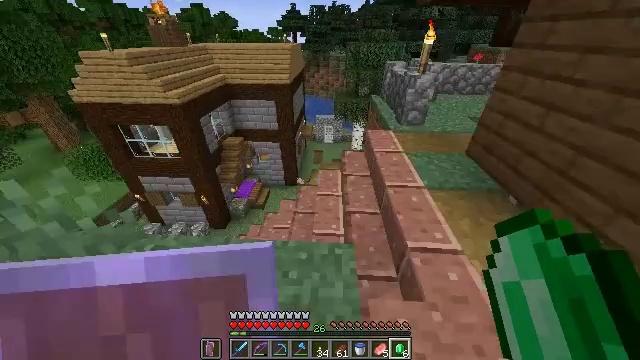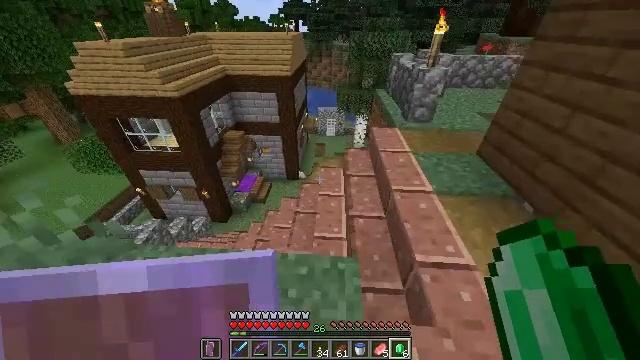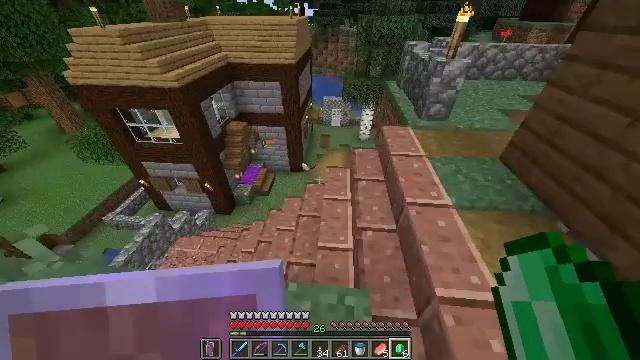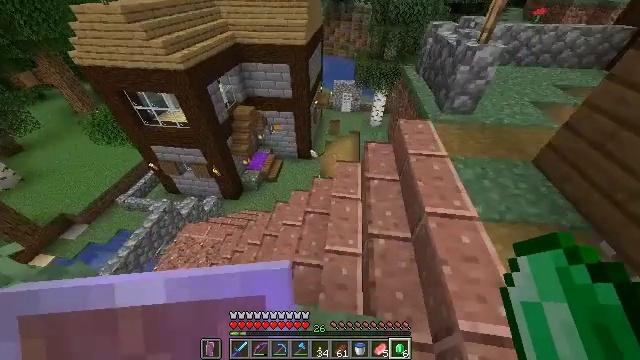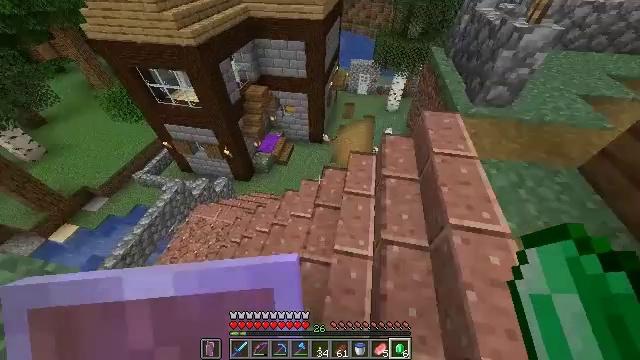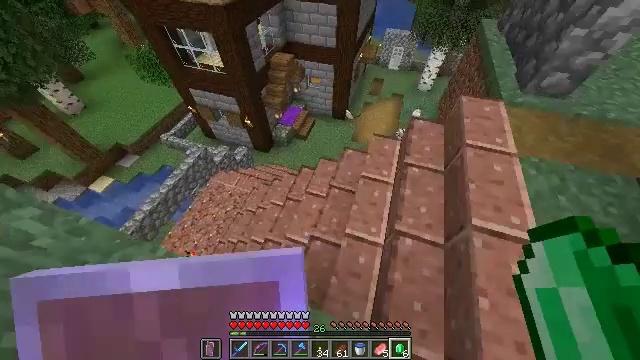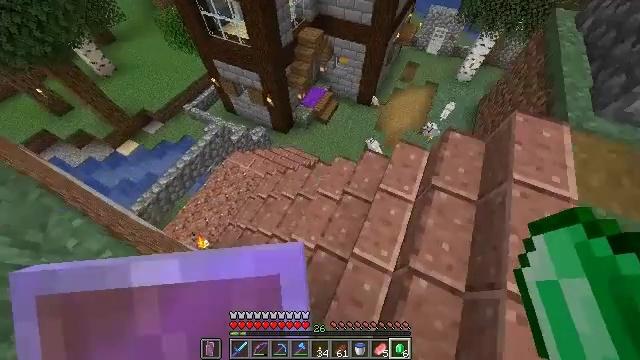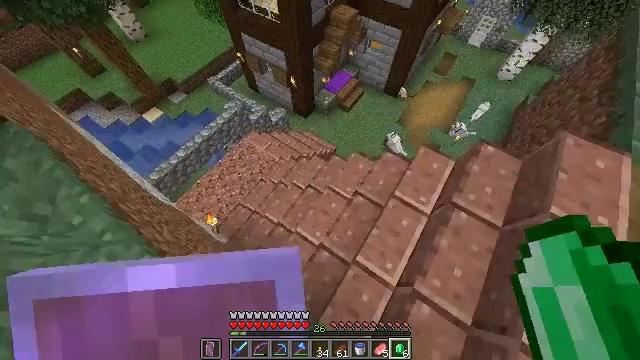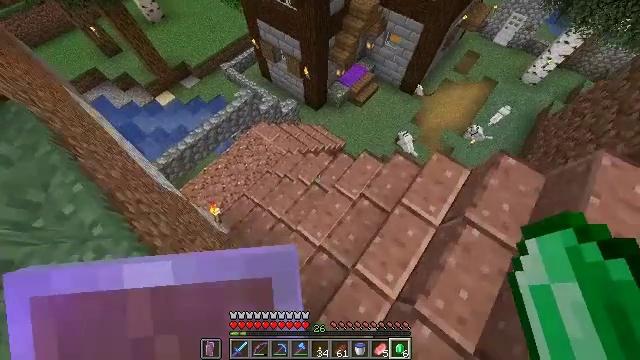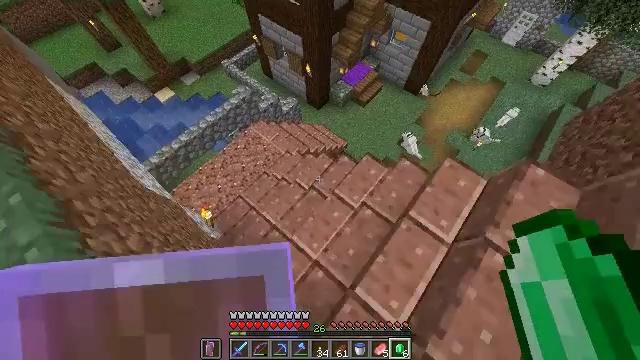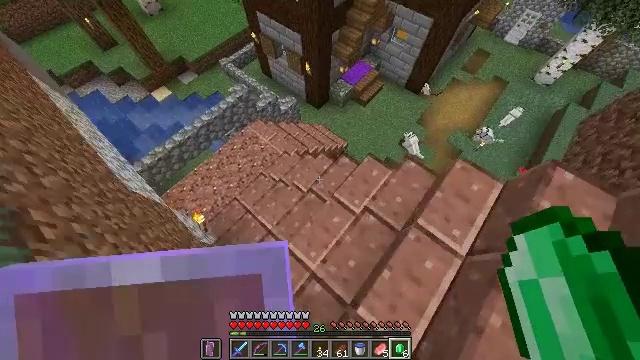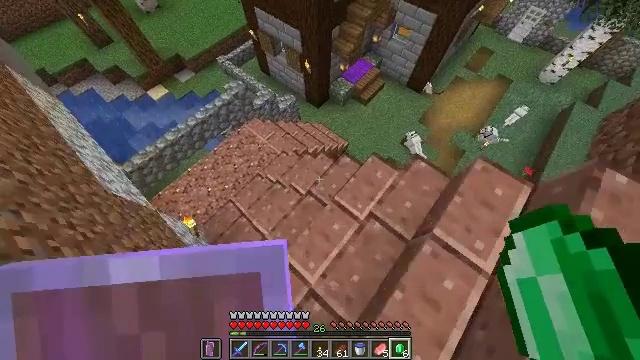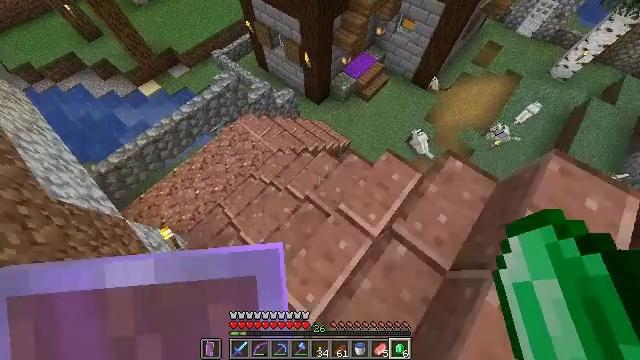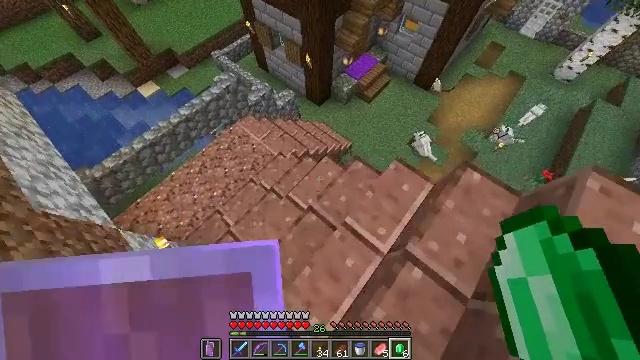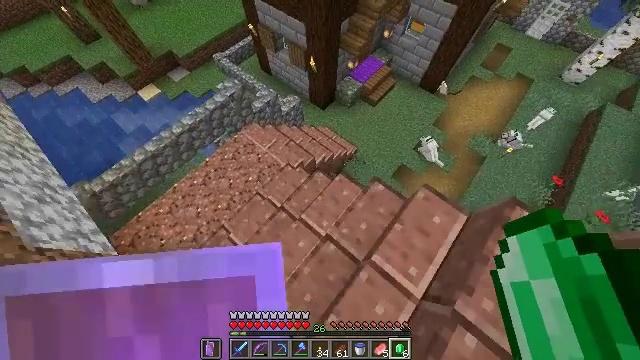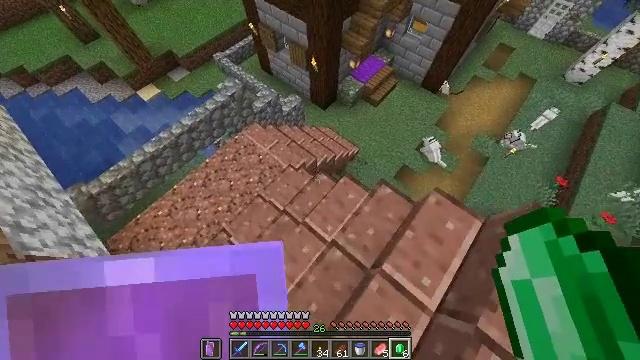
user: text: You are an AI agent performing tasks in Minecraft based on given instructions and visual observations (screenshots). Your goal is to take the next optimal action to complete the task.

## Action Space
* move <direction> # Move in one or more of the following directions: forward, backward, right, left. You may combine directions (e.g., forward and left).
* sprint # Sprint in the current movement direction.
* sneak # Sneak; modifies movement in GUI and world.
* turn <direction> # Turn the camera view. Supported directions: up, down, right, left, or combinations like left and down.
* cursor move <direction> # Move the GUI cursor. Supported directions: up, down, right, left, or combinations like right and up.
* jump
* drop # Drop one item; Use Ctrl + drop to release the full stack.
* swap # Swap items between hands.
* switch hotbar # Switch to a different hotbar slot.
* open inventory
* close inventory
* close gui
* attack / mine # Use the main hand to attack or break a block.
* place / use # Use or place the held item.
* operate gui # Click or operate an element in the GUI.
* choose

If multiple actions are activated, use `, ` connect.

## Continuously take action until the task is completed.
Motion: motion action
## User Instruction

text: Harvest grass block to clear the area.
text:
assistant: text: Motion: move forward, turn down
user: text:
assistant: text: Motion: move forward, turn left and down
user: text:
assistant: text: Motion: move forward, turn left and down
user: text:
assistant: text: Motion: move forward, turn left and down
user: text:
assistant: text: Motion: move forward, turn left and down
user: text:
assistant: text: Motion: move forward, turn left and down
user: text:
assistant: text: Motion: move forward, turn left and down
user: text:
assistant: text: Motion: move forward, turn left and down
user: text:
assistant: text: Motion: move forward, turn left
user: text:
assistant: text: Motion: move forward and move left
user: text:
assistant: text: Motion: move forward and move left
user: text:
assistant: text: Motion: move forward and move left
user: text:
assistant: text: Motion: move forward and move left
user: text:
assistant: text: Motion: move forward and move left
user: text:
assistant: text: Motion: move forward and move left
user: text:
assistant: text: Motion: move forward and move left
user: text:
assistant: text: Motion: move forward and move left
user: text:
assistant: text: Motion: move forward and move left
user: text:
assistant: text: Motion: move forward and move left
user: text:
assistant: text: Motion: move forward and move left
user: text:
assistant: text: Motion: move forward and move left
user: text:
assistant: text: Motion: move forward and move left
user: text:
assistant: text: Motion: move forward and move left, turn right
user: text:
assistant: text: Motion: move forward and move left
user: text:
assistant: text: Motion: move forward and move left, turn right
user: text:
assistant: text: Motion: move forward, turn right
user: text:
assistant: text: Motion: move forward
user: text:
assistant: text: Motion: move forward
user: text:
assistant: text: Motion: move forward, turn right and up
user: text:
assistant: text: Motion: move forward, turn right